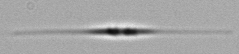
Label: Cylindrotheca